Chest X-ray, AP view. Patient: 34 years old, sex F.
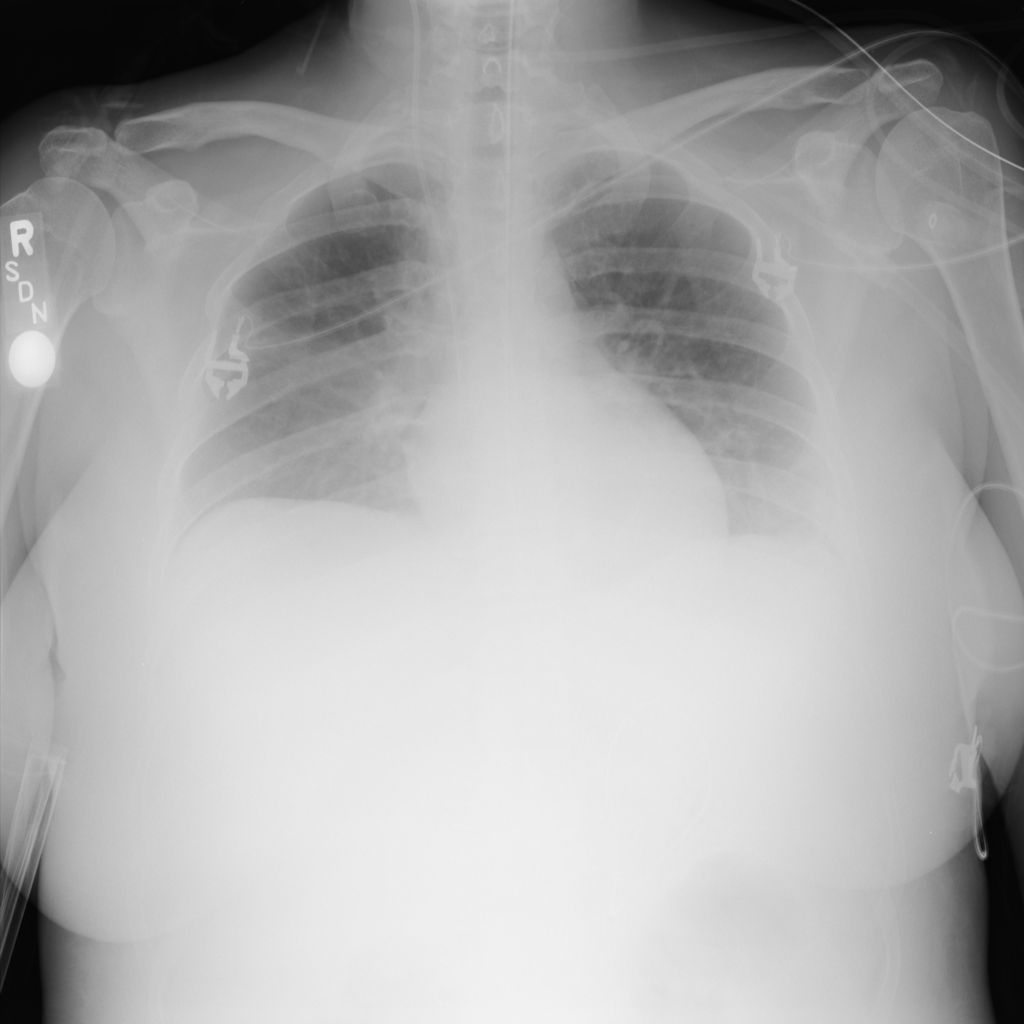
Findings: No Finding